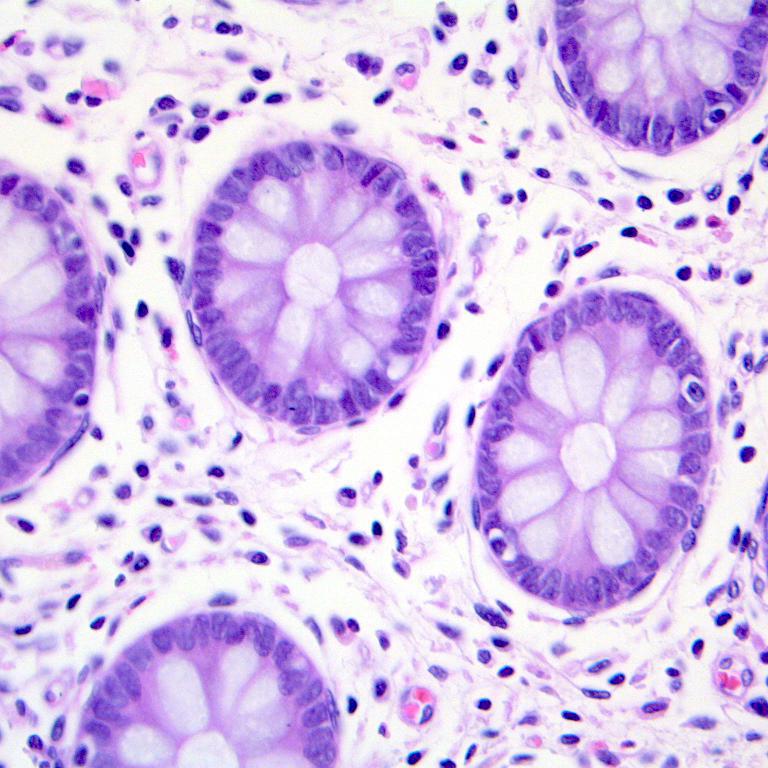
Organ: colon
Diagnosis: benign